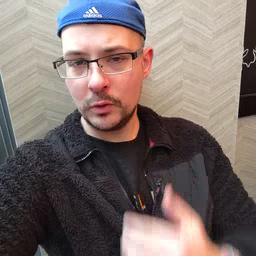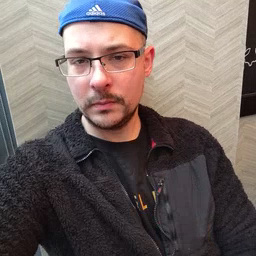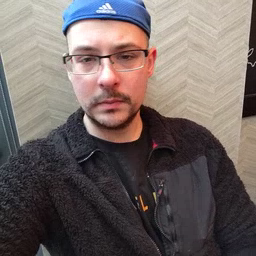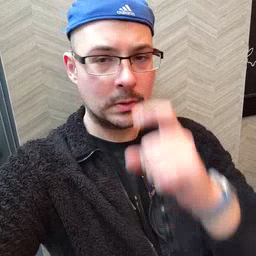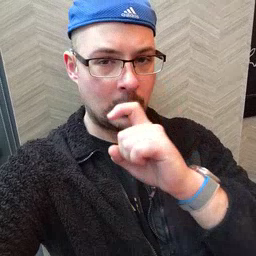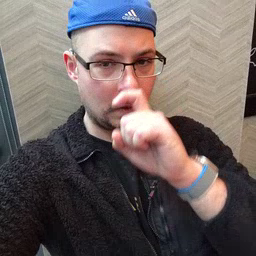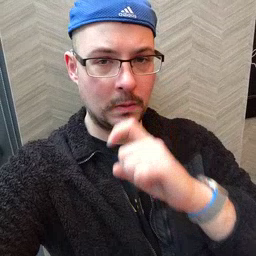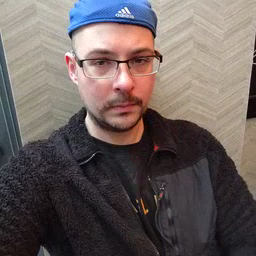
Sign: doll